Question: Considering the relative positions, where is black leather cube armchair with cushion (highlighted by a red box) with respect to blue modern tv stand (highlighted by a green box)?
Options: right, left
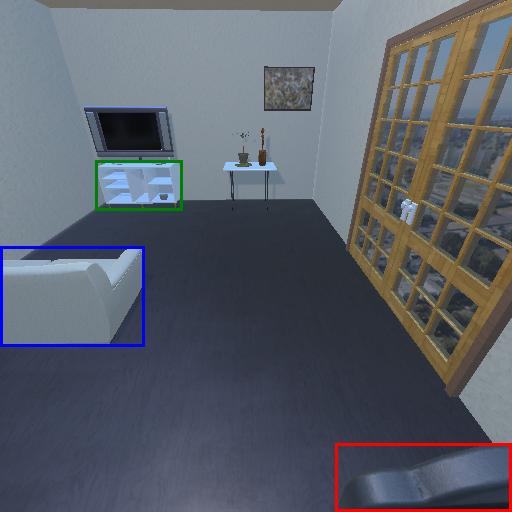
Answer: right